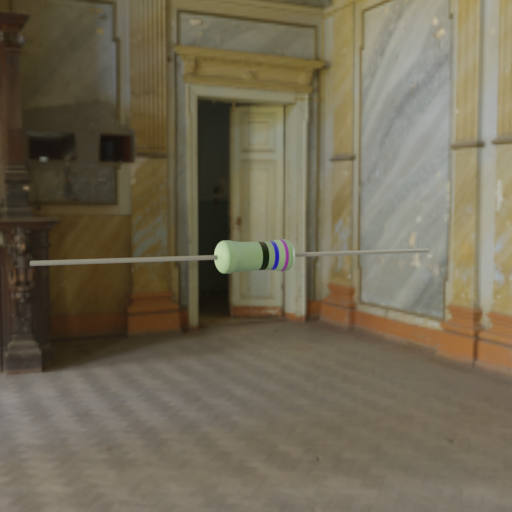
Resistor colour bands (in order): black, blue, violet